Question: I want to generate multiple forest plots using the forestplot() function in R (from the package R/forestplot), and want to ensure that I can line up the text and graph sections in each so they can be usefully shown as a stacked plot, like this:

(taken from <URL>
but with the possibility that there may be different scales in each subplot, lining up the zero effect line in each plot.
Which attributes need changing in the forestplot() call to ensure that this occurs?
EDIT: to provide a minimum code example
'''
library(forestplot)
library(tidyr)
cohort <- data.frame(Age = c(43, 39, 34, 55, 70, 59, 44, 83, 76, 44,
75, 60, 62, 50, 44, 40, 41, 42, 37, 35, 55, 46),
Status = structure(c(2L,
2L, 2L, 2L, 2L, 2L, 2L, 2L, 2L, 1L, 2L, 1L, 2L, 2L, 2L, 1L, 1L,
1L, 1L, 1L, 2L, 2L), levels = c("-", "+"), class = "factor"),
Group = structure(c(1L, 1L, 1L, 1L, 1L, 1L, 1L, 1L, 1L, 1L,
1L, 1L, 1L, 1L, 1L, 2L, 2L, 2L, 2L, 2L, 2L, 2L), levels = c("1","2"), class = "factor"))
age.lm <- lm(Age ~ Group, data = cohort)
status.lm <- glm(Status ~ Group, data = cohort, family=binomial(link=logit))
age.data <- summary(age.lm)$coefficients[2,]
status.data <- summary(status.lm)$coefficients[2,]
age.data <- rbind(c(0,0,0,1,"Group 1", "n=15"),
c(age.data[1], age.data[1]-age.data[2]*1.95, age.data[1]+age.data[2]*1.95, age.data[4], "Group 2", "n=7"))
status.data <- rbind(c(0,0,0,1,"Group 1", "[+13,-2]"),
c(status.data[1], status.data[1]-status.data[2]*1.95, status.data[1]+status.data[2]*1.95, status.data[4], "Group 2", "[+2,-5]"))
colnames(age.data) <- c("mean","lower","upper","p-val","labeltext","numbers")
colnames(status.data) <- c("mean","lower","upper","p-val","labeltext","numbers")
age.data <- data.frame(age.data)
status.data <- data.frame(status.data)
age.data$mean <- as.numeric(age.data$mean)
age.data$lower <- as.numeric(age.data$lower)
age.data$upper <- as.numeric(age.data$upper)
status.data$mean <- exp(as.numeric(status.data$mean))
status.data$lower <- exp(as.numeric(status.data$lower))
status.data$upper <- exp(as.numeric(status.data$upper))
age.plot <- forestplot(age.data,
labeltext = c(labeltext,numbers),
boxsize = 0.1,
xlog = FALSE,
clip=c(-20,20),
xticks=c(-20,-10,0,10,20),
txt_gp = fpTxtGp(ticks=gpar(cex=1)),
align=c("l","c","l"))
status.plot <- forestplot(status.data,
labeltext = c(labeltext,numbers),
boxsize = 0.1,
xlog = TRUE,
clip=c(1/100,100),
xticks=c(log(1e-2),log(1e-1),0,log(1e1),log(1e2)),
txt_gp = fpTxtGp(ticks=gpar(cex=1)),
align=c("l","c","l"))
'''
Note that the age plot is a linear model and the status plot is a logistic model:
<URL>
<URL>
I want to be able to arrange the relative sizes of the text to the left and the plot to the right in order that the zero-effect lines (at 0 and at 1 respectively) line up so that the forest plots stack cleanly.
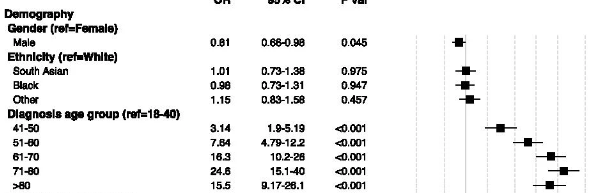
Answer: With the 'align' argument you could left "l" align the parts of your plot, so the text can be left aligned. If you want to align your zero-effect lines you could use 'mar' and play with the units to adjust one of the graphs. Here is a reproducible example:
'''
library(forestplot)
library(tidyr)
age.plot <- forestplot(age.data,
labeltext = c(labeltext,numbers),
boxsize = 0.1,
xlog = FALSE,
clip=c(-20,20),
xticks=c(-20,-10,0,10,20),
txt_gp = fpTxtGp(ticks=gpar(cex=1)),
align=c("l","l","l")
)
status.plot <- forestplot(status.data,
labeltext = c(labeltext,numbers),
boxsize = 0.1,
xlog = TRUE,
clip=c(1/100,100),
xticks=c(log(1e-2),log(1e-1),0,log(1e1),log(1e2)),
txt_gp = fpTxtGp(ticks=gpar(cex=1)),
align=c("l","l","l"),
mar = unit(c(0,5,0,10.5), "mm")
)
library(grid)
grid.newpage()
pushViewport(viewport(layout = grid.layout(2, 1)))
pushViewport(viewport(layout.pos.row = 1))
plot(age.plot)
popViewport()
pushViewport(viewport(layout.pos.row = 2))
plot(status.plot)
popViewport(2)
'''

<URL>